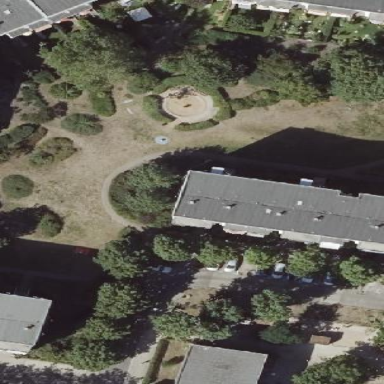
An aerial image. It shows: Park.